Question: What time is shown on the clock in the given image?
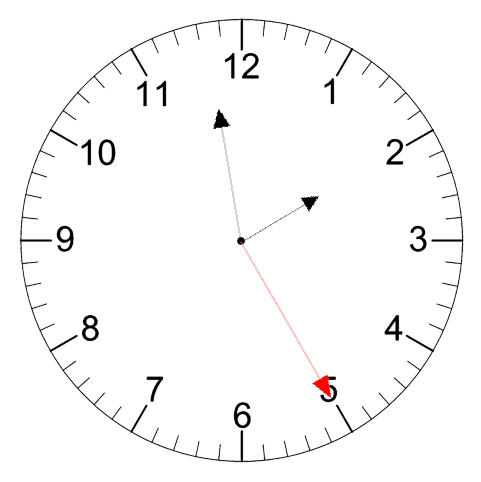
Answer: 01:58:25